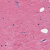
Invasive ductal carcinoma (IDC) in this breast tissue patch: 0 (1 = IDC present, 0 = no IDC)